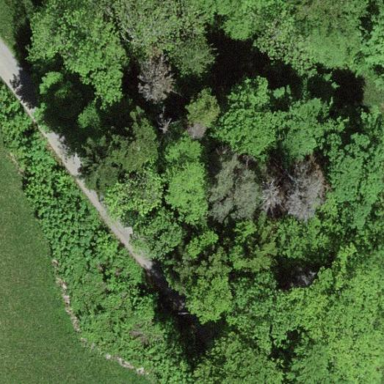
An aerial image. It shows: Forest with mixed types of leaves.